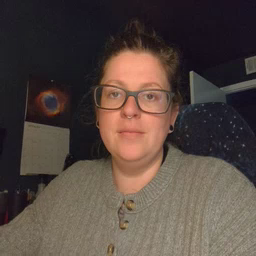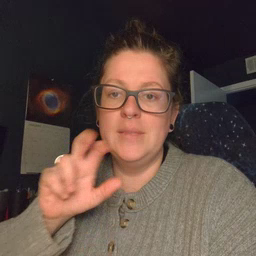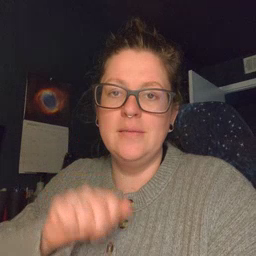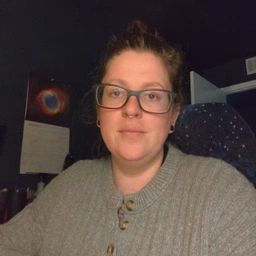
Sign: pizza